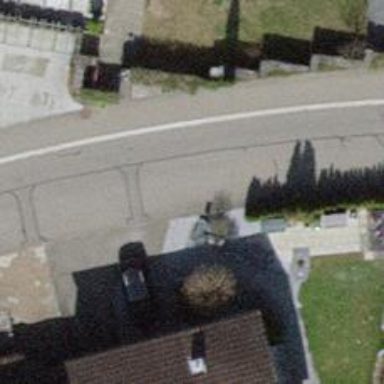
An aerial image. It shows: Residential road with asphalt surface.